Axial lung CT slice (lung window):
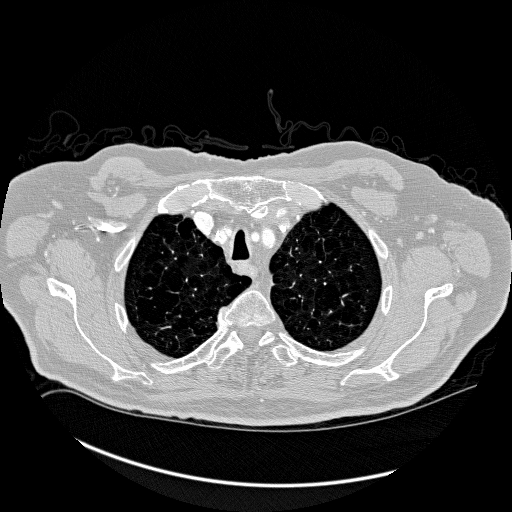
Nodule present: no